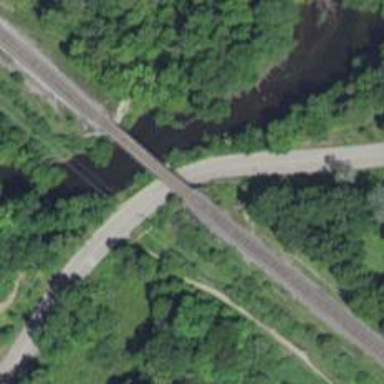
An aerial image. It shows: Bridge over railway line.